Interaction volume radius: 5 \u00c5
Interaction volume height: 25 \u00c5
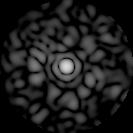
Disorder parameter: 0.8244